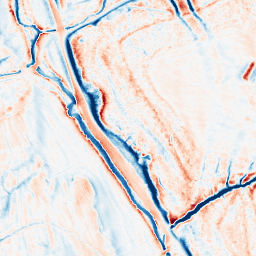
Category: classical
Decomposition family: gaussian_anisotropic
Decomposition parameters: sigma_x: 5
sigma_y: 2
Upsampling method: sinc_blackman
Upsampling parameters: scale: 2
kernel_size: 16
Upsampling scale: 2